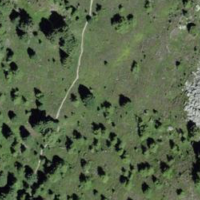
EUNIS habitat code: 43
Species observed at this site:
Calluna vulgaris